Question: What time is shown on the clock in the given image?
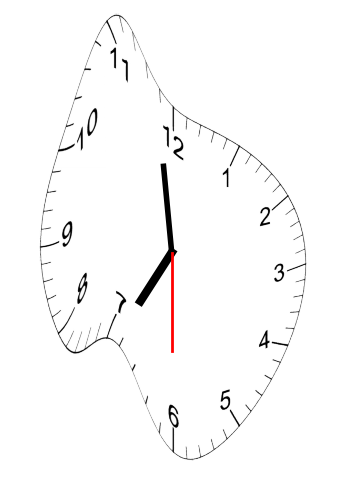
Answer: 06:58:30